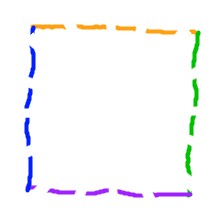
Shape: square